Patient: sex M, age 73
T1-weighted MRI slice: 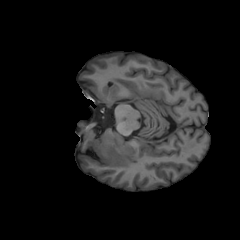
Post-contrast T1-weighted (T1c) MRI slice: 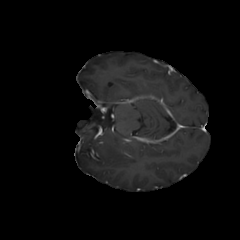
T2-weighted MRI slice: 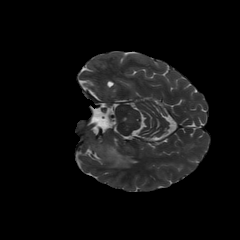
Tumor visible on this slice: yes
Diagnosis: Glioblastoma, IDH-wildtype
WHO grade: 4